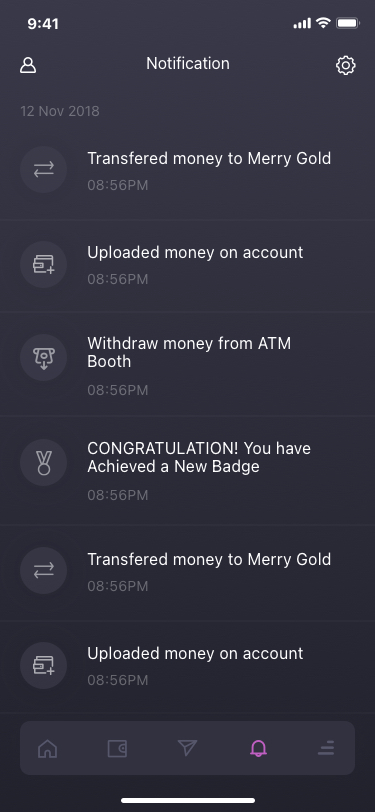
Text in this UI design:
Notification
08:56PM
Transfered money to Merry Gold
08:56PM
Uploaded money on account
12 Nov 2018
08:56PM
Transfered money to Merry Gold
08:56PM
Uploaded money on account
08:56PM
Withdraw money from ATM
Booth
08:56PM
CONGRATULATION! You have
Achieved a New Badge